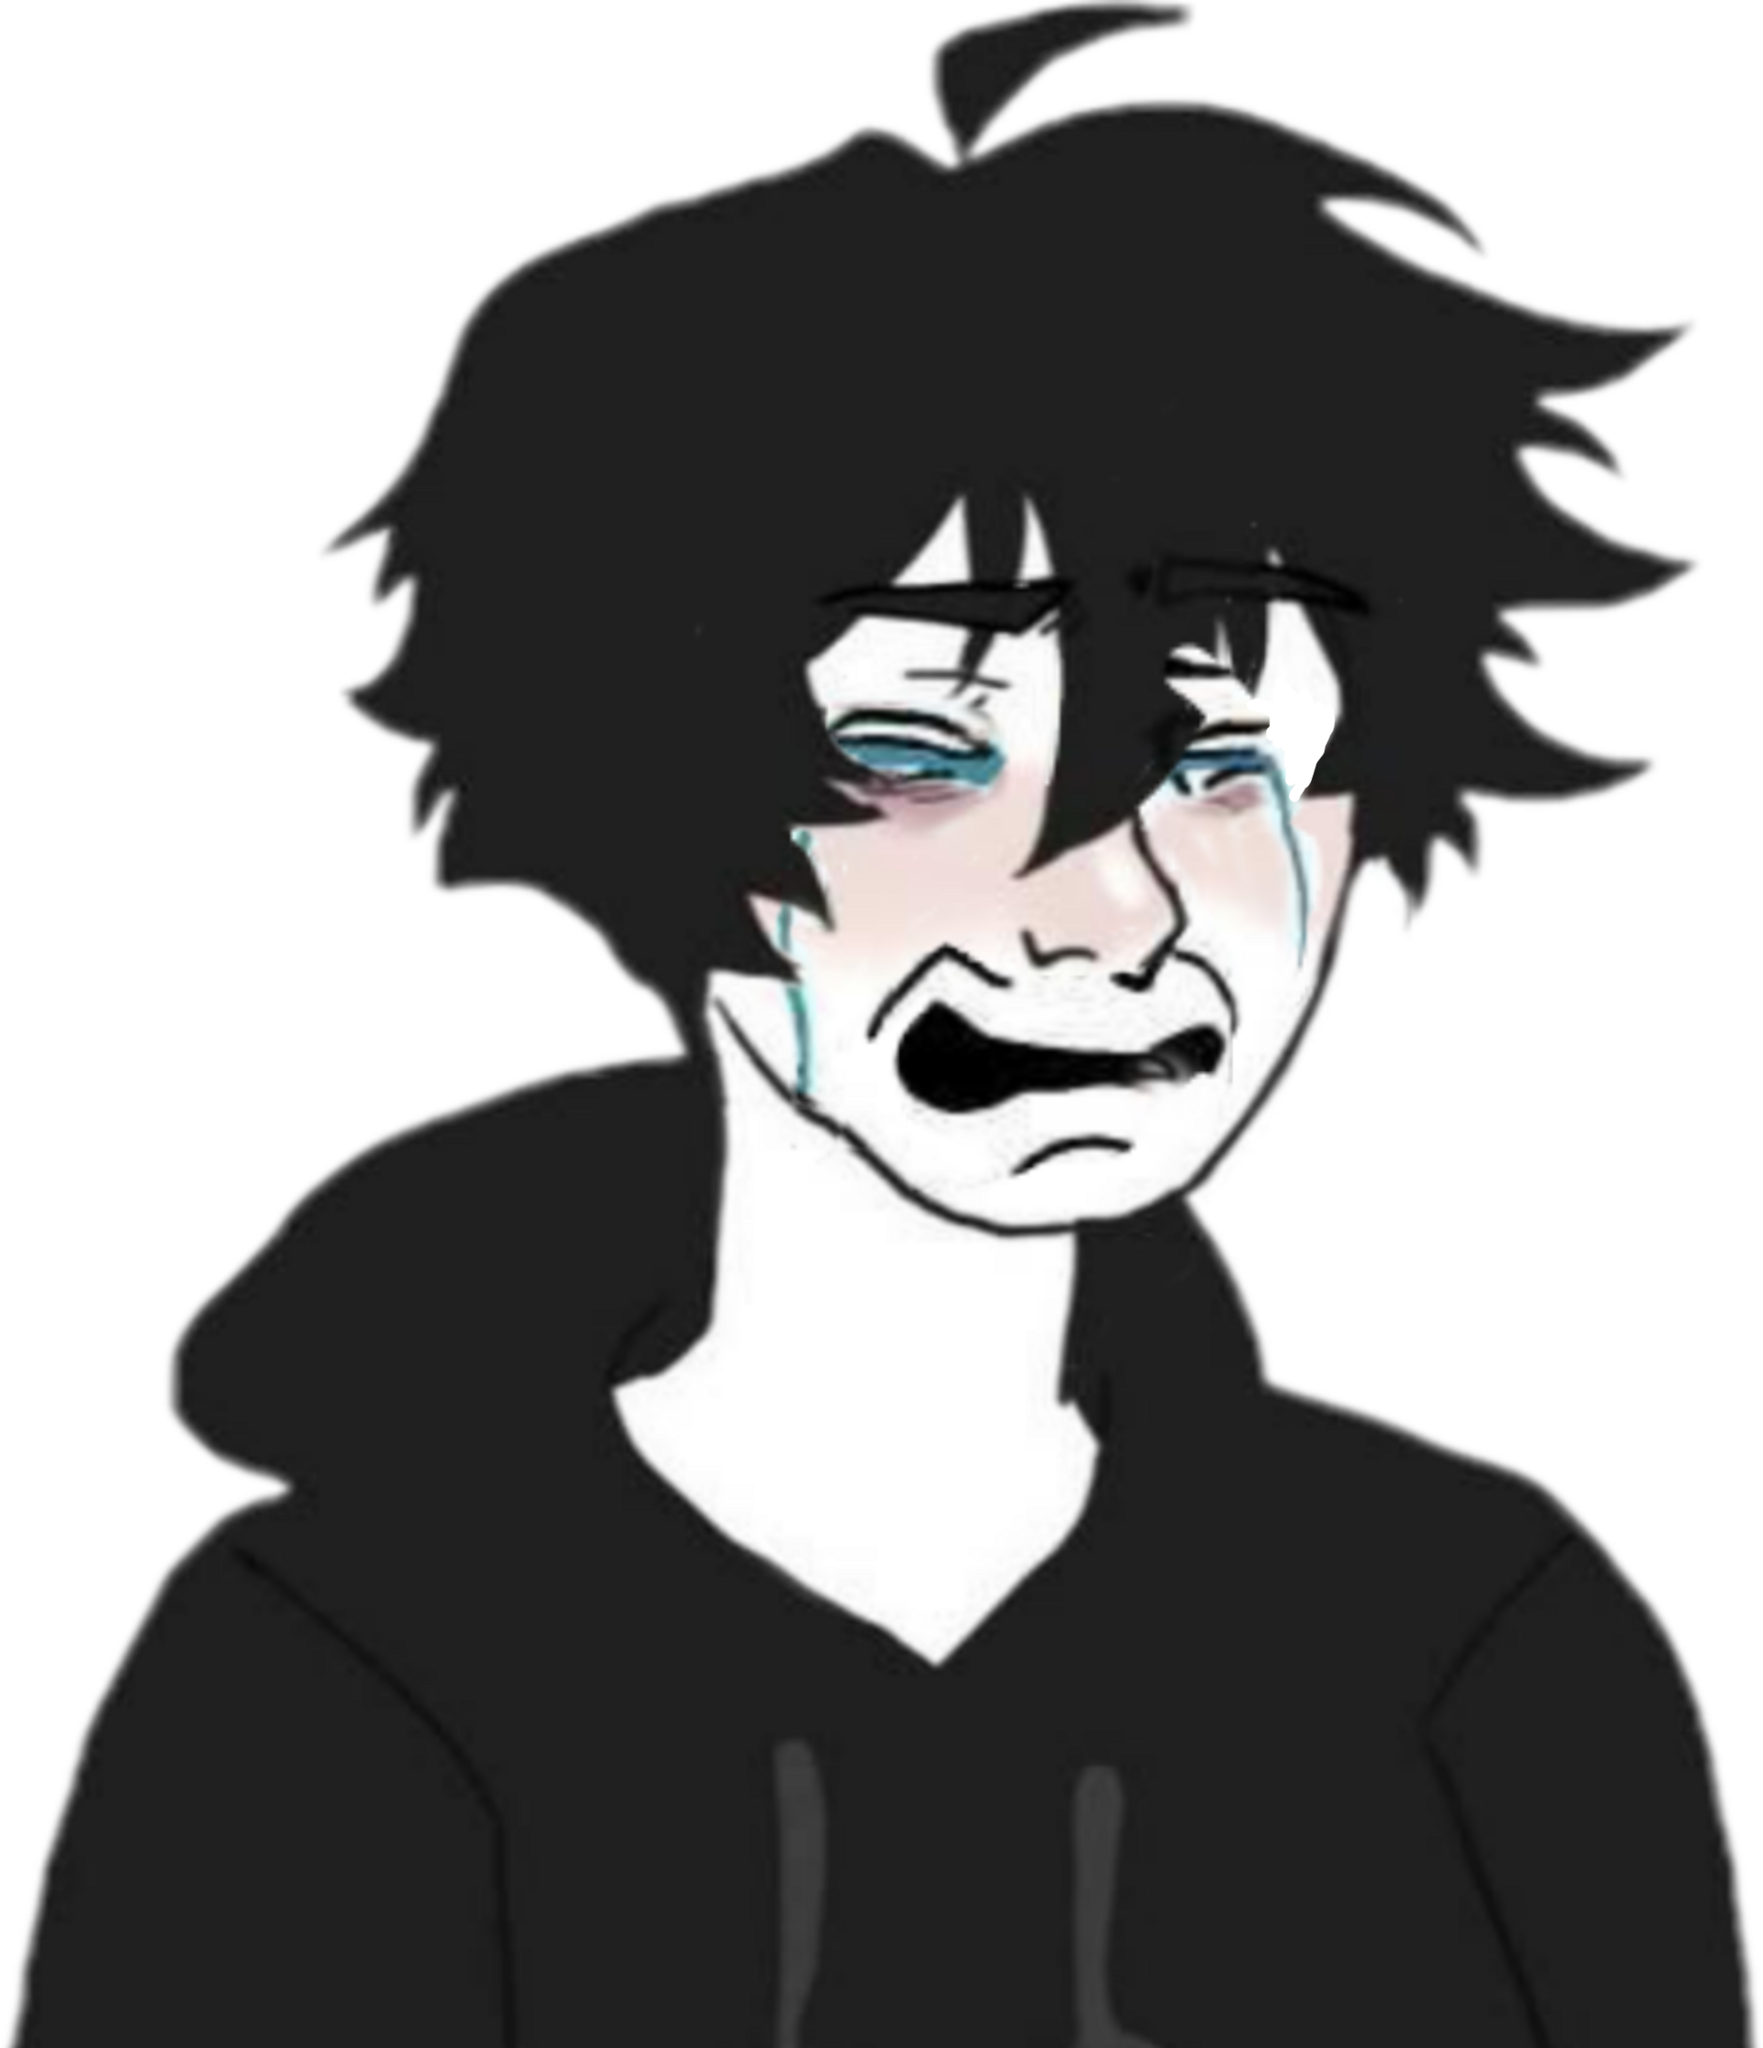
Label: 5_Twinkjak